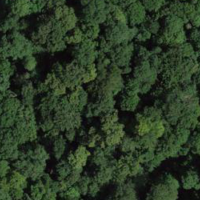
EUNIS habitat code: 41
Species observed at this site:
Lathraea squamaria